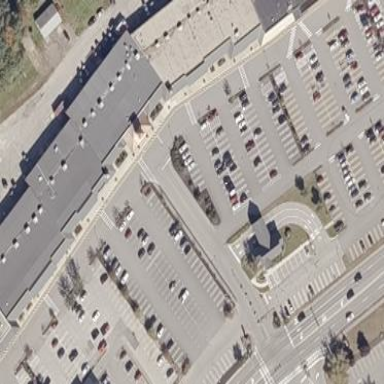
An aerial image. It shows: Retail building.